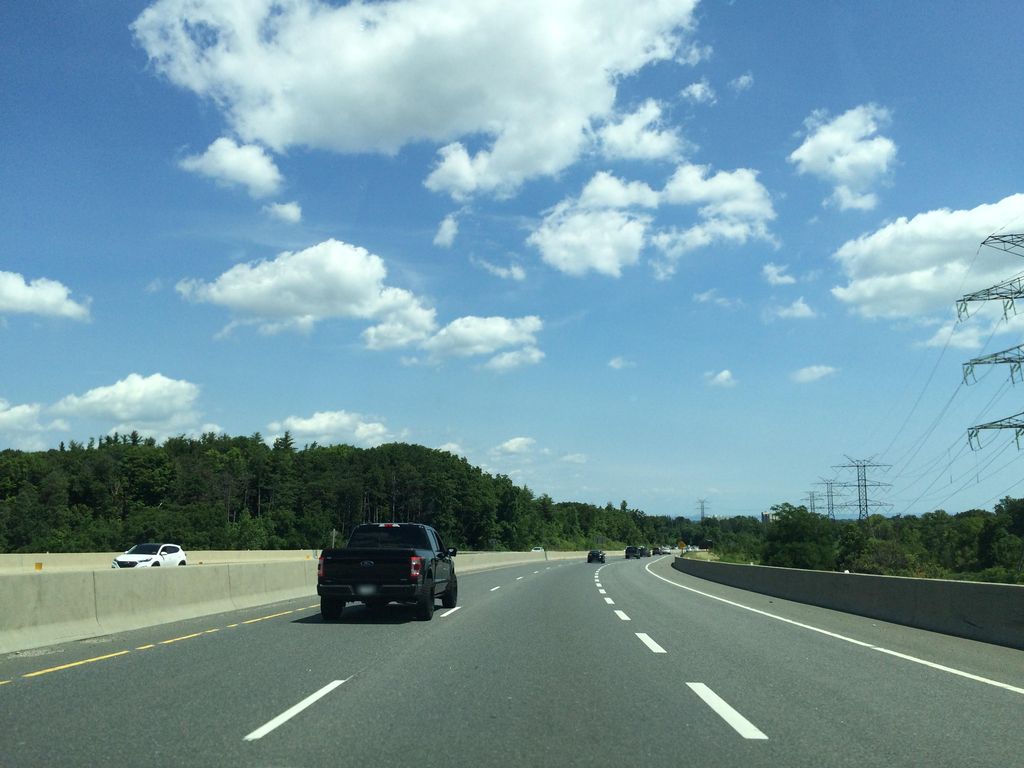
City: hamilton